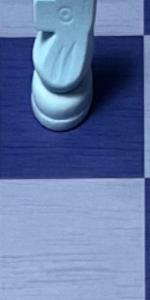
Label: Empty